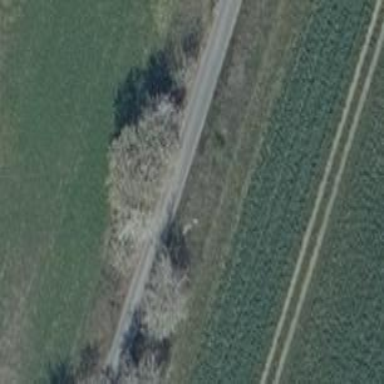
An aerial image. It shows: Deciduous broadleaved tree.